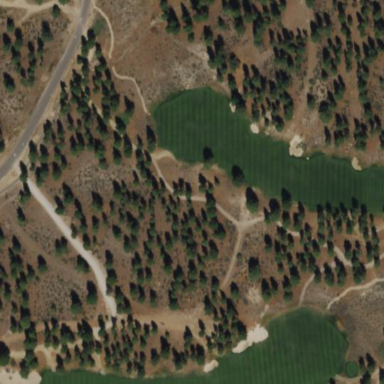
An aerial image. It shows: Grassy area designated as golf fairway.